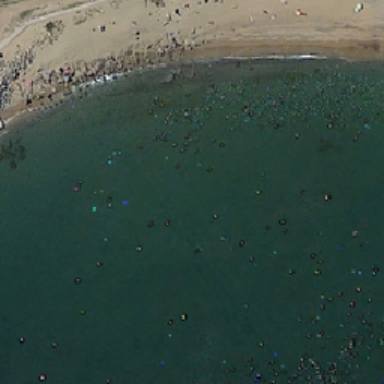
There are many people on the beach .